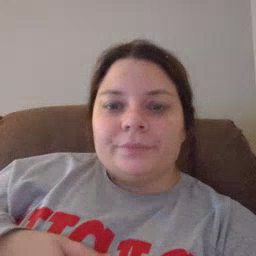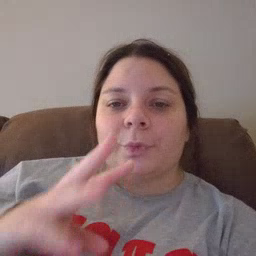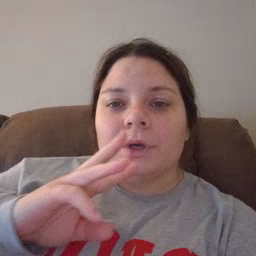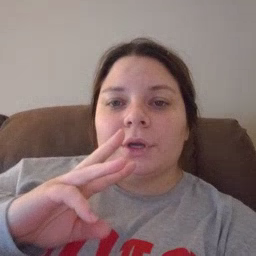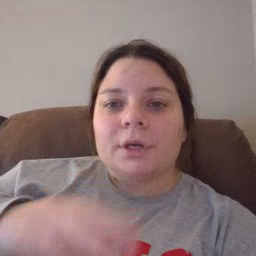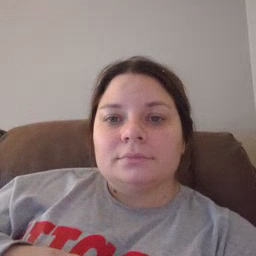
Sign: water